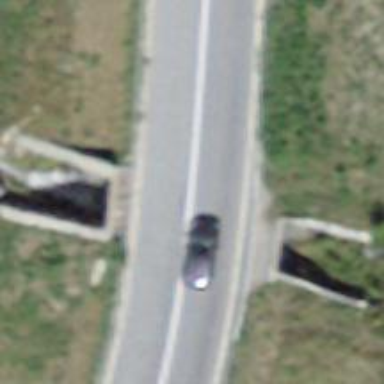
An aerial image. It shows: Primary highway on asphalt bridge.